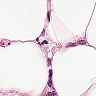
Metastatic tissue present: yes